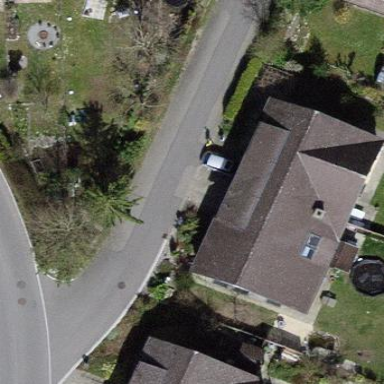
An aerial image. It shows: Detached building.